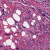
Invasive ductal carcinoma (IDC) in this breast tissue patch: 0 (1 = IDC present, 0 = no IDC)